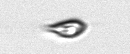
Label: Cryptophyta